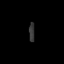
Tissue: prostate
Cell type: T cells
Senescence score: 0.736
Nuclear area (px): 110
Mean DAPI intensity: 50.536